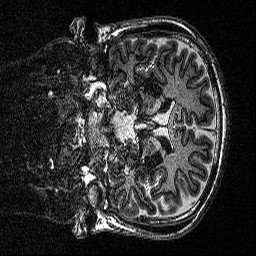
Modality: MP2RAGE
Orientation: coronal
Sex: male
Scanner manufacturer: siemens
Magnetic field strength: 3 T
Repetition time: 5 s
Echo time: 0.00292 s